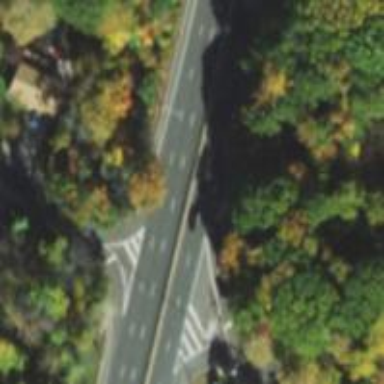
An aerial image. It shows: Trunk link highway.